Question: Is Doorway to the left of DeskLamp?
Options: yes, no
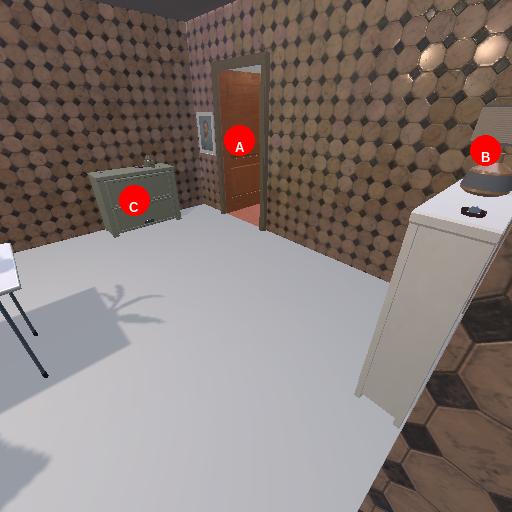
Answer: yes